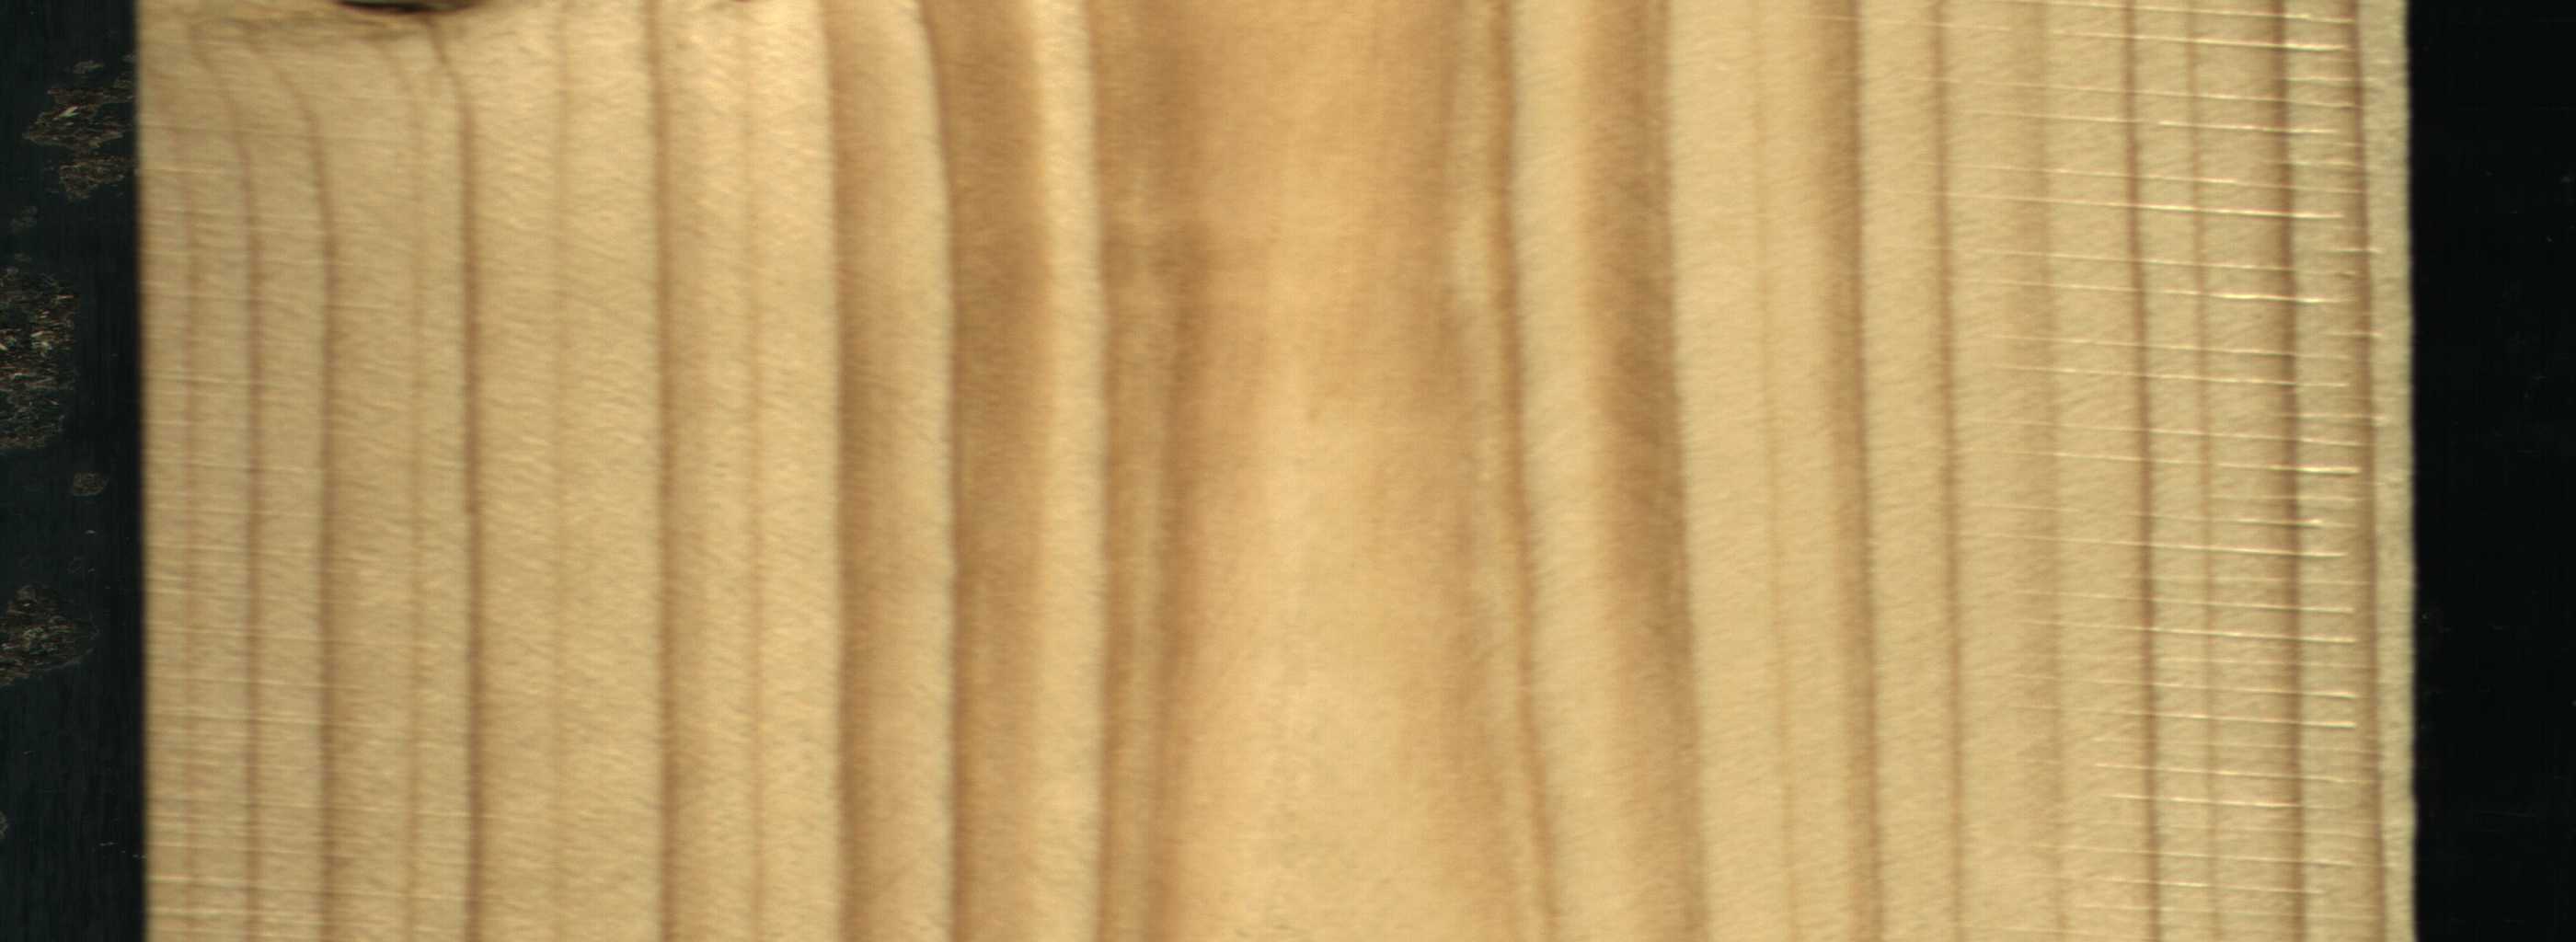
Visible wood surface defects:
Dead_Knot